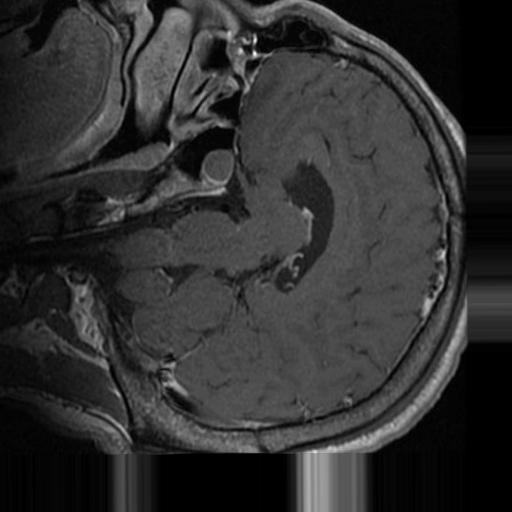
Label: brain_tumor